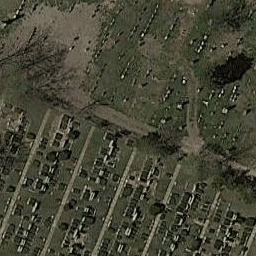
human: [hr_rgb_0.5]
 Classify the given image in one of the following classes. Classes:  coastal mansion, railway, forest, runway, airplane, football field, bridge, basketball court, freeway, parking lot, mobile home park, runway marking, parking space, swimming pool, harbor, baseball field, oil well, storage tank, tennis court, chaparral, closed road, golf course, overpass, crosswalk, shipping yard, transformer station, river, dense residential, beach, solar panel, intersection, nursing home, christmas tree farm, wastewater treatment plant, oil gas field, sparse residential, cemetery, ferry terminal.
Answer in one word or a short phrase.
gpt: cemetery